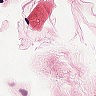
Metastatic tissue present: no